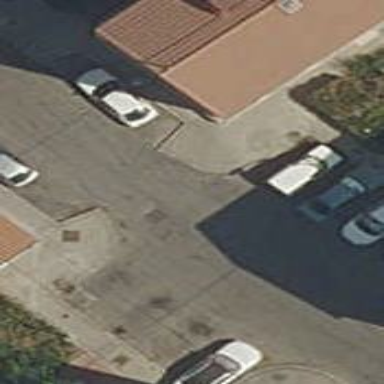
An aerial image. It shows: Footway made of paving stones.